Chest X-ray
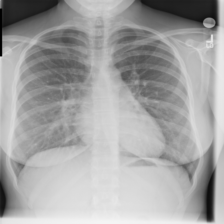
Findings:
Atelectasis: negative
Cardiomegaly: negative
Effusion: negative
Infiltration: negative
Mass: negative
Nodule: negative
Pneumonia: negative
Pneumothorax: negative
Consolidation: negative
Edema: negative
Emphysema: negative
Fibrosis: negative
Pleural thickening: negative
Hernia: negative